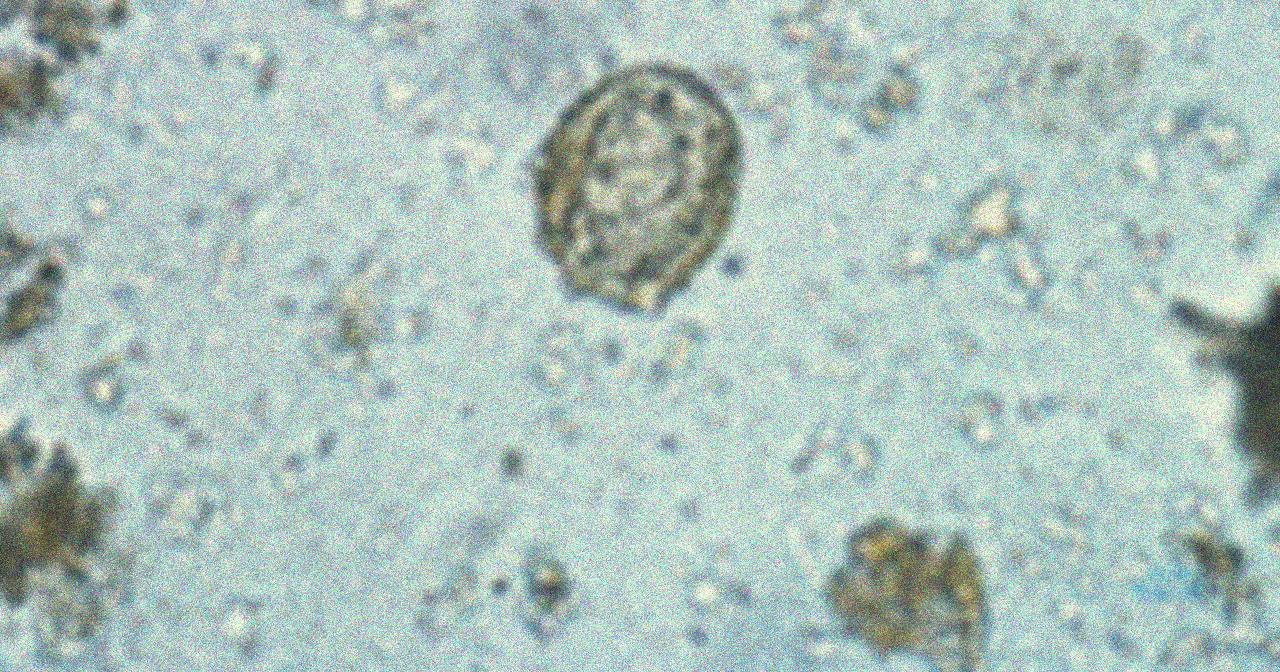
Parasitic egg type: Ascaris lumbricoides